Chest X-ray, AP view. Patient: 48 years old, sex F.
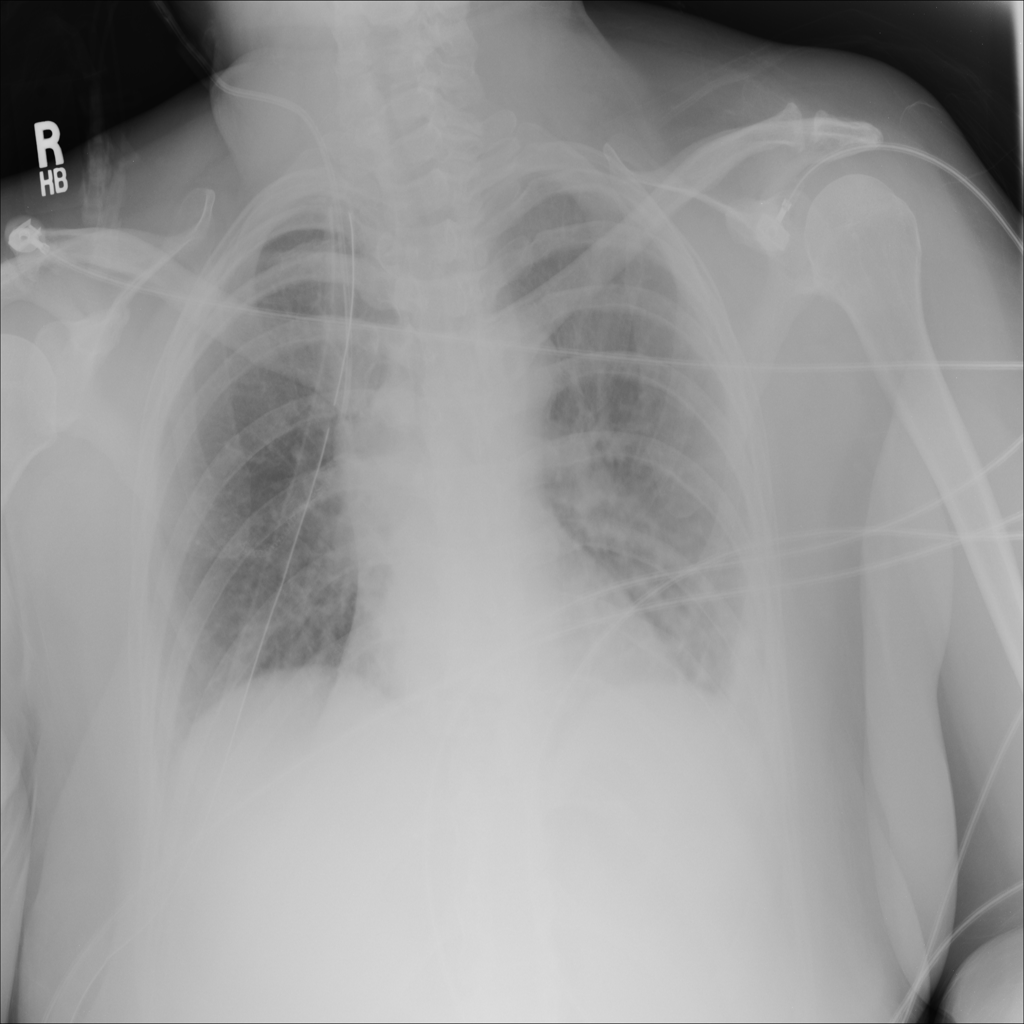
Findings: No Finding